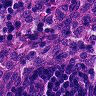
Metastatic tissue present: no